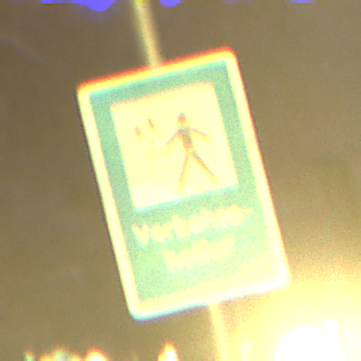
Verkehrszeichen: Verkehrshelfer
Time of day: Night
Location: Outdoor (Suburban)
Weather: Clear
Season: NotSpecified
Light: Artificial